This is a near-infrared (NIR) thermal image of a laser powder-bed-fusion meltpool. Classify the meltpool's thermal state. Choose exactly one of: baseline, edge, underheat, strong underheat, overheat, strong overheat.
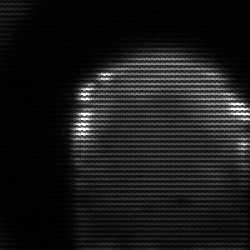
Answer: edge